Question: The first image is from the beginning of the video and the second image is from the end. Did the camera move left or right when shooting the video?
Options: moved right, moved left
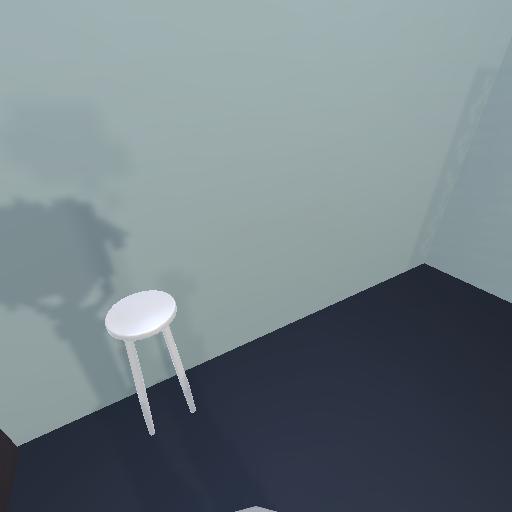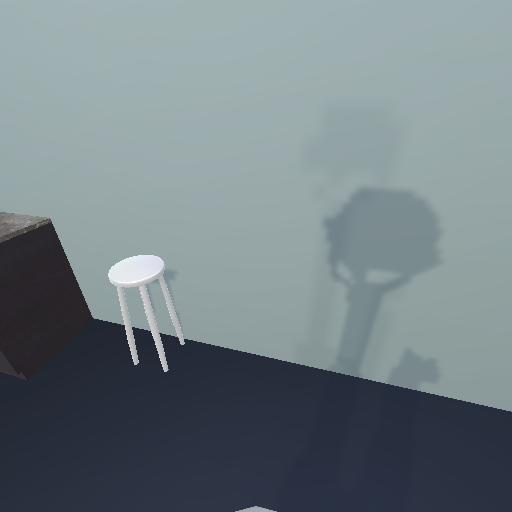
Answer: moved right